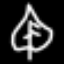
Label: leaf